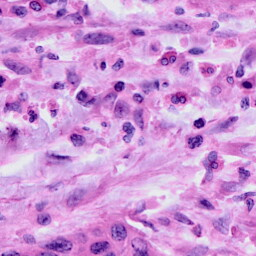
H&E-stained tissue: Cervix